Interaction volume radius: 5 \u00c5
Interaction volume height: 15 \u00c5
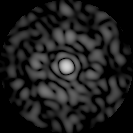
Disorder parameter: 0.8594